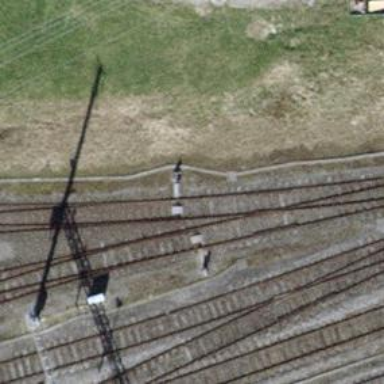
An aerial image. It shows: Railway switch.